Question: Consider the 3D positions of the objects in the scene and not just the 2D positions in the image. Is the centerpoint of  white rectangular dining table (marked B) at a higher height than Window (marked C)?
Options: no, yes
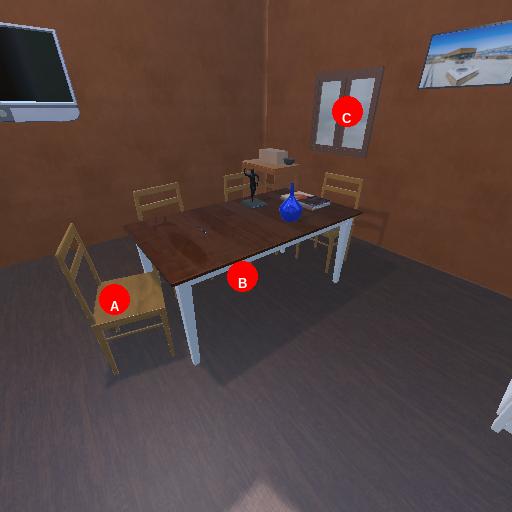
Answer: no